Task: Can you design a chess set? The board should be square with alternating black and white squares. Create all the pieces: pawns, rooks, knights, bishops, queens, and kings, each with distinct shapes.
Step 4853:
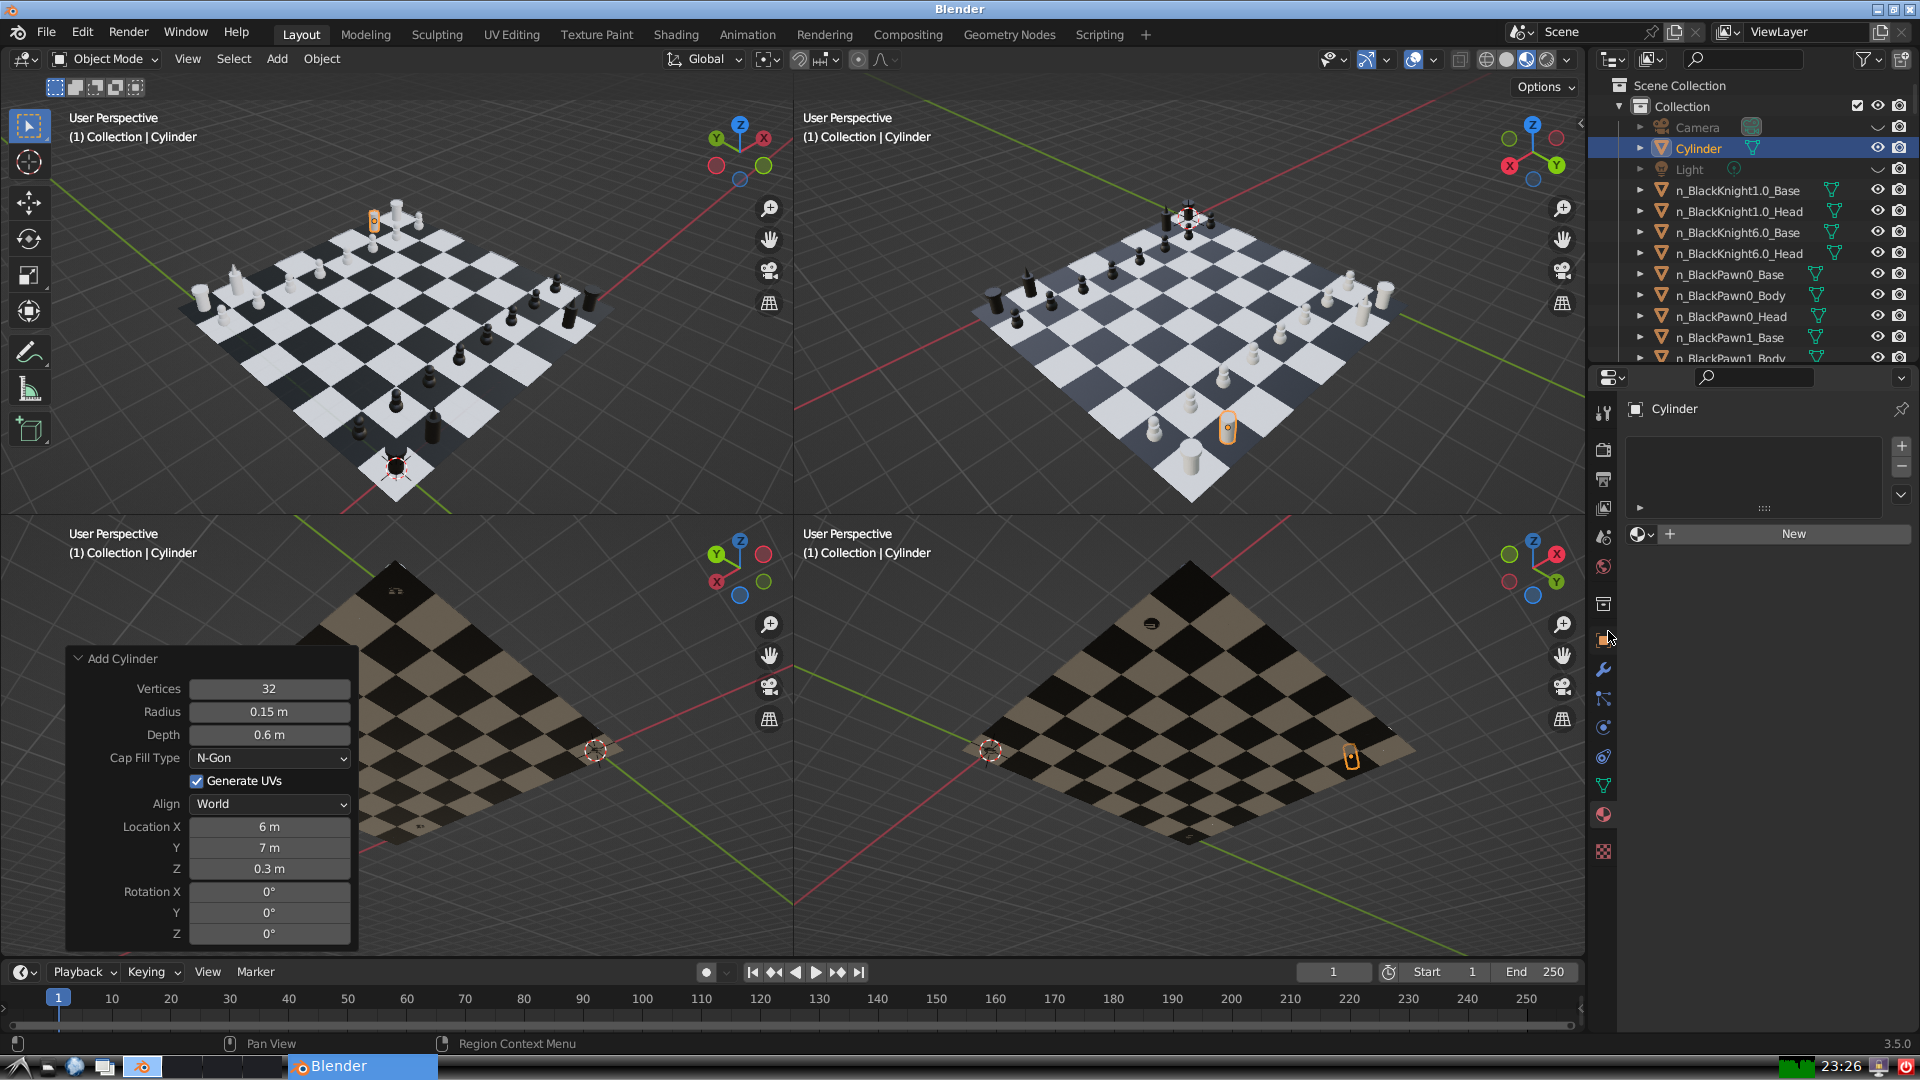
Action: click: no